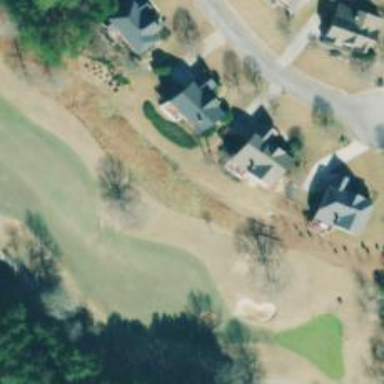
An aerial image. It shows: Golf fairway in the image.